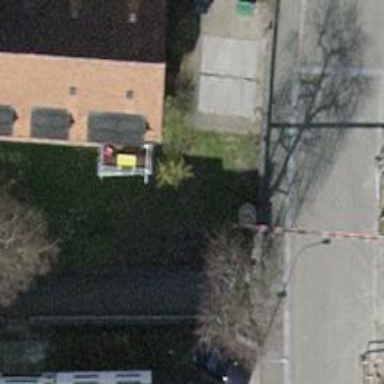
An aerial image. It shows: Street cabinet used for power utility.